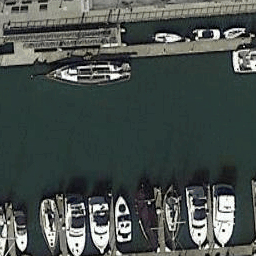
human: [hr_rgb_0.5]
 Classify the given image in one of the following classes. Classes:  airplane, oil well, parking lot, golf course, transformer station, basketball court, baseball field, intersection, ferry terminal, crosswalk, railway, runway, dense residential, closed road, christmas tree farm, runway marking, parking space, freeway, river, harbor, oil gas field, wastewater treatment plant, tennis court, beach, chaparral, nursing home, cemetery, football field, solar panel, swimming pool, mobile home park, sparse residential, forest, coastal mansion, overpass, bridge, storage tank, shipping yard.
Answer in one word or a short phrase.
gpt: harbor